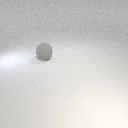
large gray rubber sphere